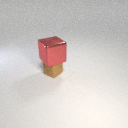
small brown rubber cube below large red metal cube